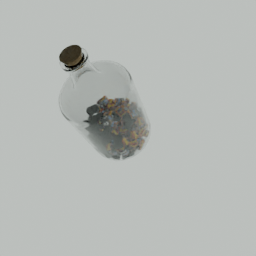
Label: decoration